Question: I am having a big problem to create an Android Layout, that contains only four ImageButtons.
It should look like this:

At the moment I created a TableLayout with two LinearLayout (horizontal: each contains two buttons.) But I am doing this by set the exact values:
'''
<ImageButton
android:layout_width="178dp"
android:layout_height="260dp"
android:src="@drawable/personal_coach"
android:id="@+id/button_personal_coach"
android:layout_weight="0.25"
android:scaleType="fitXY"
android:background="?android:selectableItemBackground"
android:layout_marginRight="4dp"
/>
'''
Is there a better way to do this? (more dynamically for other screen sizes without setting the width and height to an value)
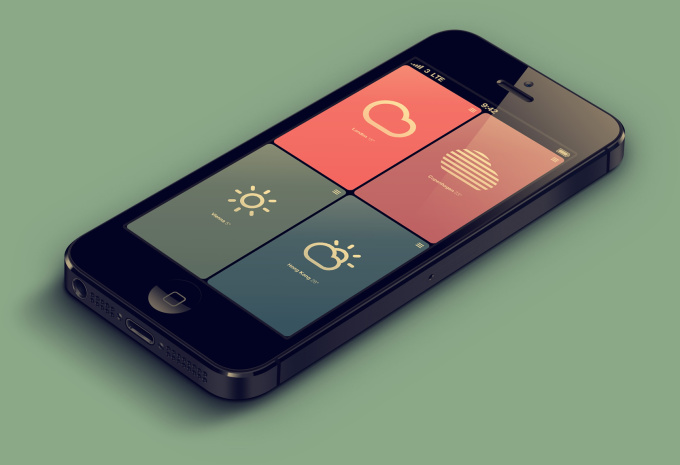
Answer: Try something like:
'''
<?xml version="1.0" encoding="utf-8"?>
<LinearLayout xmlns:android="http://schemas.android.com/apk/res/android"
android:layout_width="match_parent"
android:layout_height="match_parent"
android:orientation="vertical"
android:weightSum="2">
<LinearLayout
android:layout_width="match_parent"
android:layout_height="0dp"
android:layout_weight="1"
android:weightSum="2"
android:orientation="horizontal">
<ImageButton
android:layout_width="0dp"
android:layout_height="match_parent"
android:layout_weight="1"/>
<ImageButton
android:layout_width="0dp"
android:layout_height="match_parent"
android:layout_weight="1"/>
</LinearLayout>
<LinearLayout
android:layout_width="match_parent"
android:layout_height="0dp"
android:layout_weight="1"
android:weightSum="2"
android:orientation="horizontal">
<ImageButton
android:layout_width="0dp"
android:layout_height="match_parent"
android:layout_weight="1"/>
<ImageButton
android:layout_width="0dp"
android:layout_height="match_parent"
android:layout_weight="1"/>
</LinearLayout>
</LinearLayout>
'''
Here we use the weight attribute which divides the screen in percentages depending on the weighs. For example, putting 1 in both children it will make them to take the 50% of the screen. That is what we are doing first in vertical, and then in horizontal for each button.